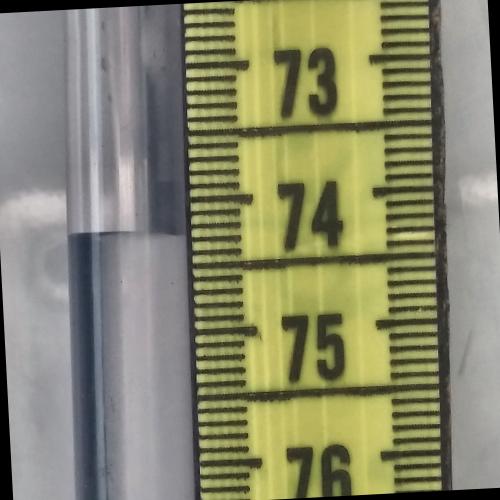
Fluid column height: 74.3 cm